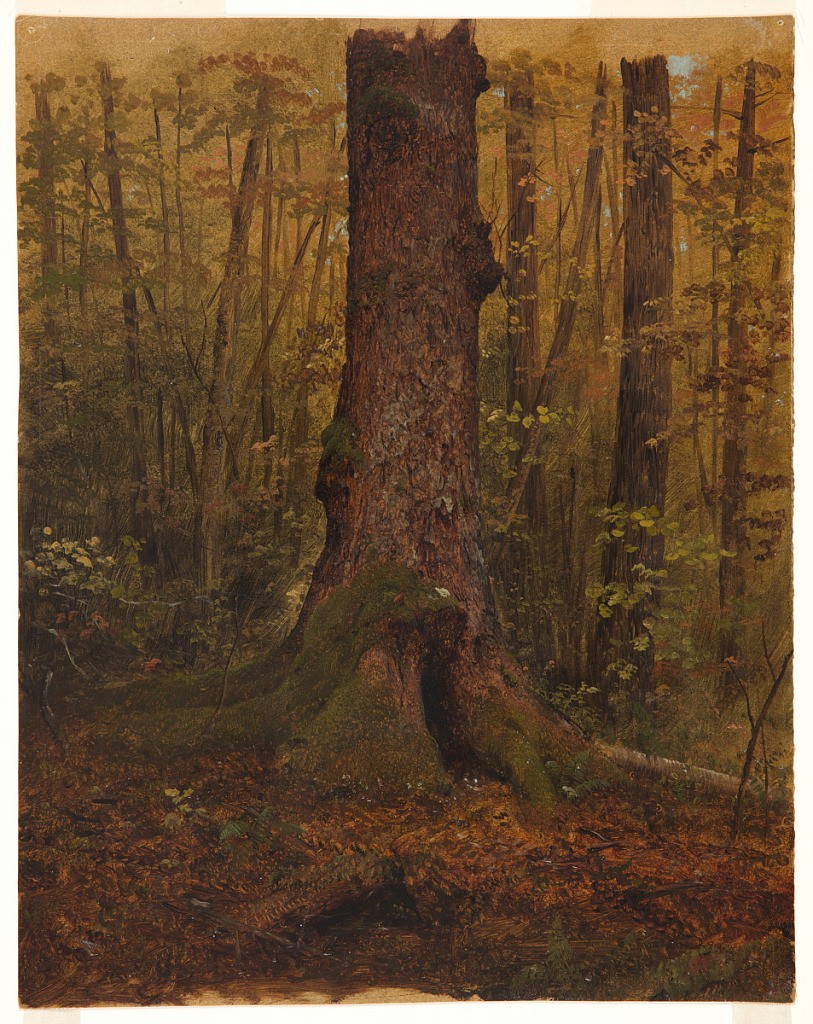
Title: In the Woods
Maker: Frederic Edwin Church, American, 1826–1900
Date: possibly October 1865
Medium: Oil and graphite on white paperboard
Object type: Drawing
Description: Landscape sketch showing a view of the base of a large tree within a dense forest, possibly in Vermont. Rising through the central vertical axis, a broad tree trunk, rendered in great detail, is partly wreathed in moss around its roots. Before it, in the immediate foreground, debris, soil, and undergrowth is visible. In the background, numerous thinner trees populate the woods among a mass of yellow-green vegetation.